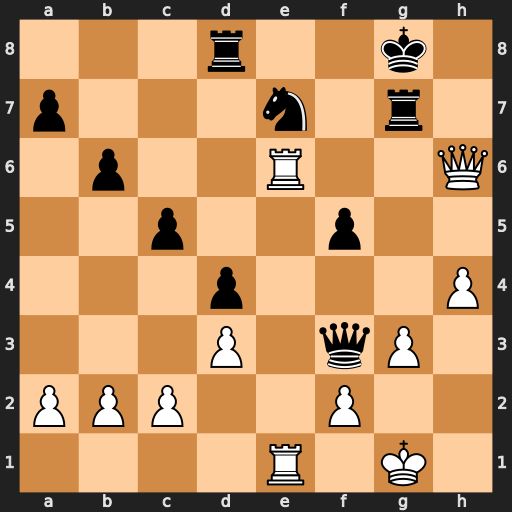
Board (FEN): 3r2k1/p3n1r1/1p2R2Q/2p2p2/3p3P/3P1qP1/PPP2P2/4R1K1
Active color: w
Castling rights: -
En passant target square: -
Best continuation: Rxe7 Rxg3+ Kf1